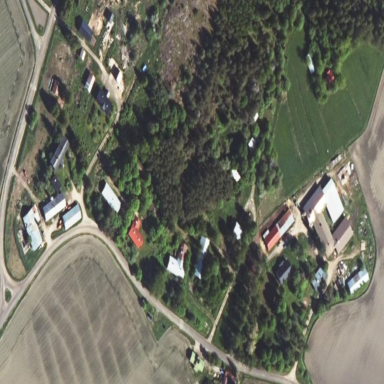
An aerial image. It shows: Farmyard area.